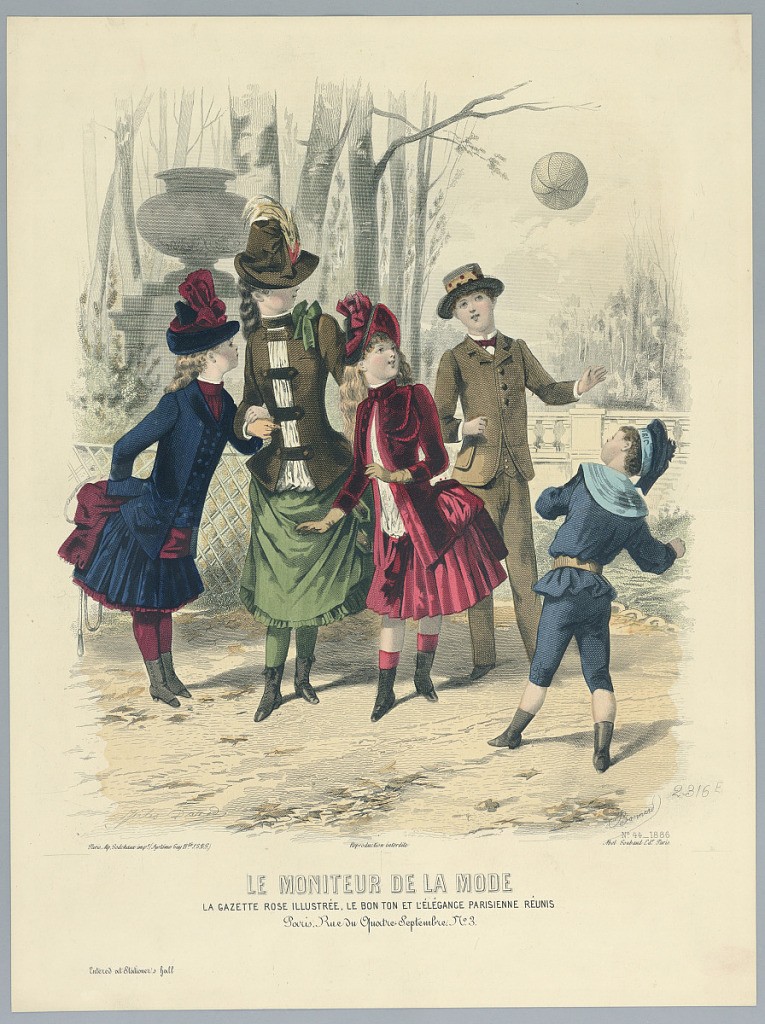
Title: Fashion Plate
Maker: J. Bonnard, French, active 19th c.
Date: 1886
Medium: Engraving, brush and watercolor on paper
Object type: Print
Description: Five children in a garden playing ball. Artists' and publisher's names and date below. Description on verso.